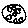
Label: moon